This time-frequency spectrogram was computed from a bearing vibration snapshot; brighter regions carry more energy. What is the most likely bearing condition (normal, inner_race, outer_race, ball)?
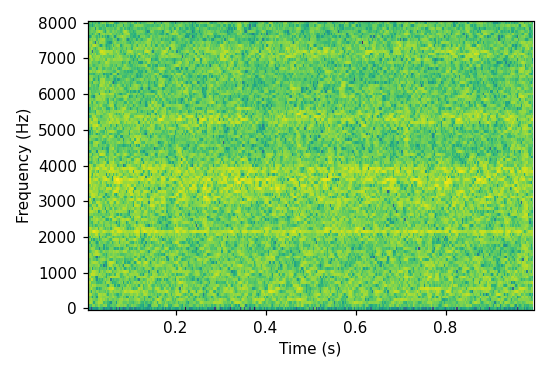
Answer: inner_race